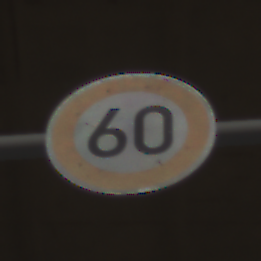
Verkehrszeichen: Geschwindigkeit60
Umgebung: Roofed, Suburban
Tageszeit: SunriseSunset
Wetter: Clear
Licht: Natural
Jahreszeit: NotSpecified
Kontrast: MediumContrast